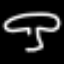
Label: mushroom